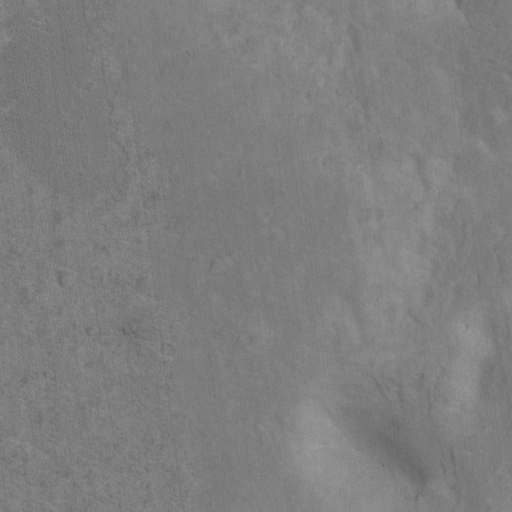
Objects detected: cone, cone